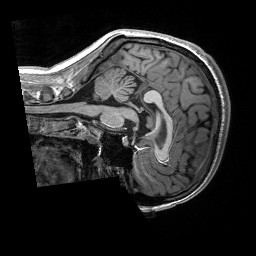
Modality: T1w
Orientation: sagittal
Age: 22
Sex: female
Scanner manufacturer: siemens
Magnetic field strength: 3 T
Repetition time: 2.53 s
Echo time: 0.00227 s